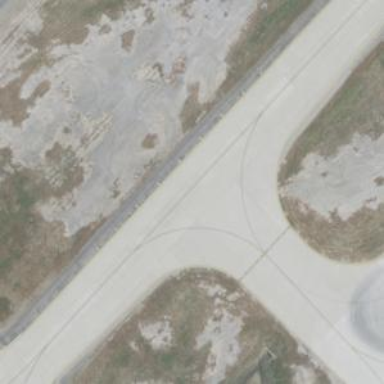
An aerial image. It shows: View of taxiway at the airport.